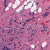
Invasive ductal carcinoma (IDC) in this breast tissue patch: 0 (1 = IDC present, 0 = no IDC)